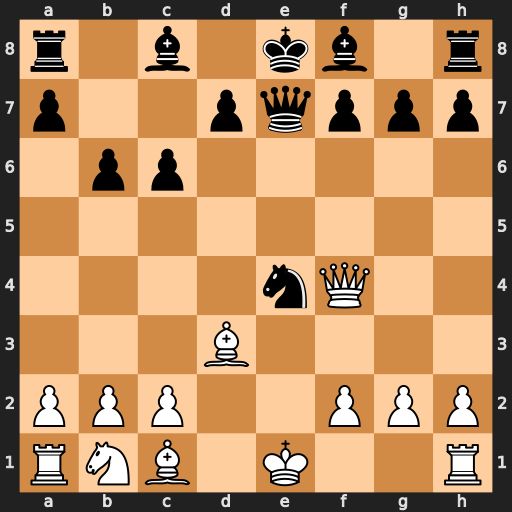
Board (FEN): r1b1kb1r/p2pqppp/1pp5/8/4nQ2/3B4/PPP2PPP/RNB1K2R
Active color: w
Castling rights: KQkq
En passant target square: -
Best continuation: Qxe4 Qxe4+ Bxe4